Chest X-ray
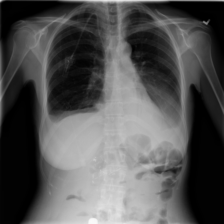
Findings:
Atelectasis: positive
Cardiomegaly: negative
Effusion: positive
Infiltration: negative
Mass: negative
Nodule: negative
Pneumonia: negative
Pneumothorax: negative
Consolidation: negative
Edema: negative
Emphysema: negative
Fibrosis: negative
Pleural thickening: negative
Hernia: negative